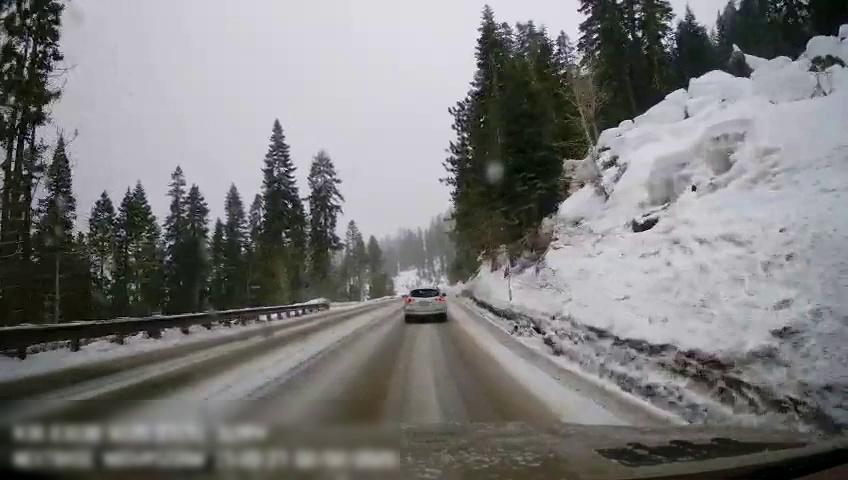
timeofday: Day
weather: Snowy
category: Drivable Space
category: Vehicles | SUV